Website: home-depot
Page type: billing-address
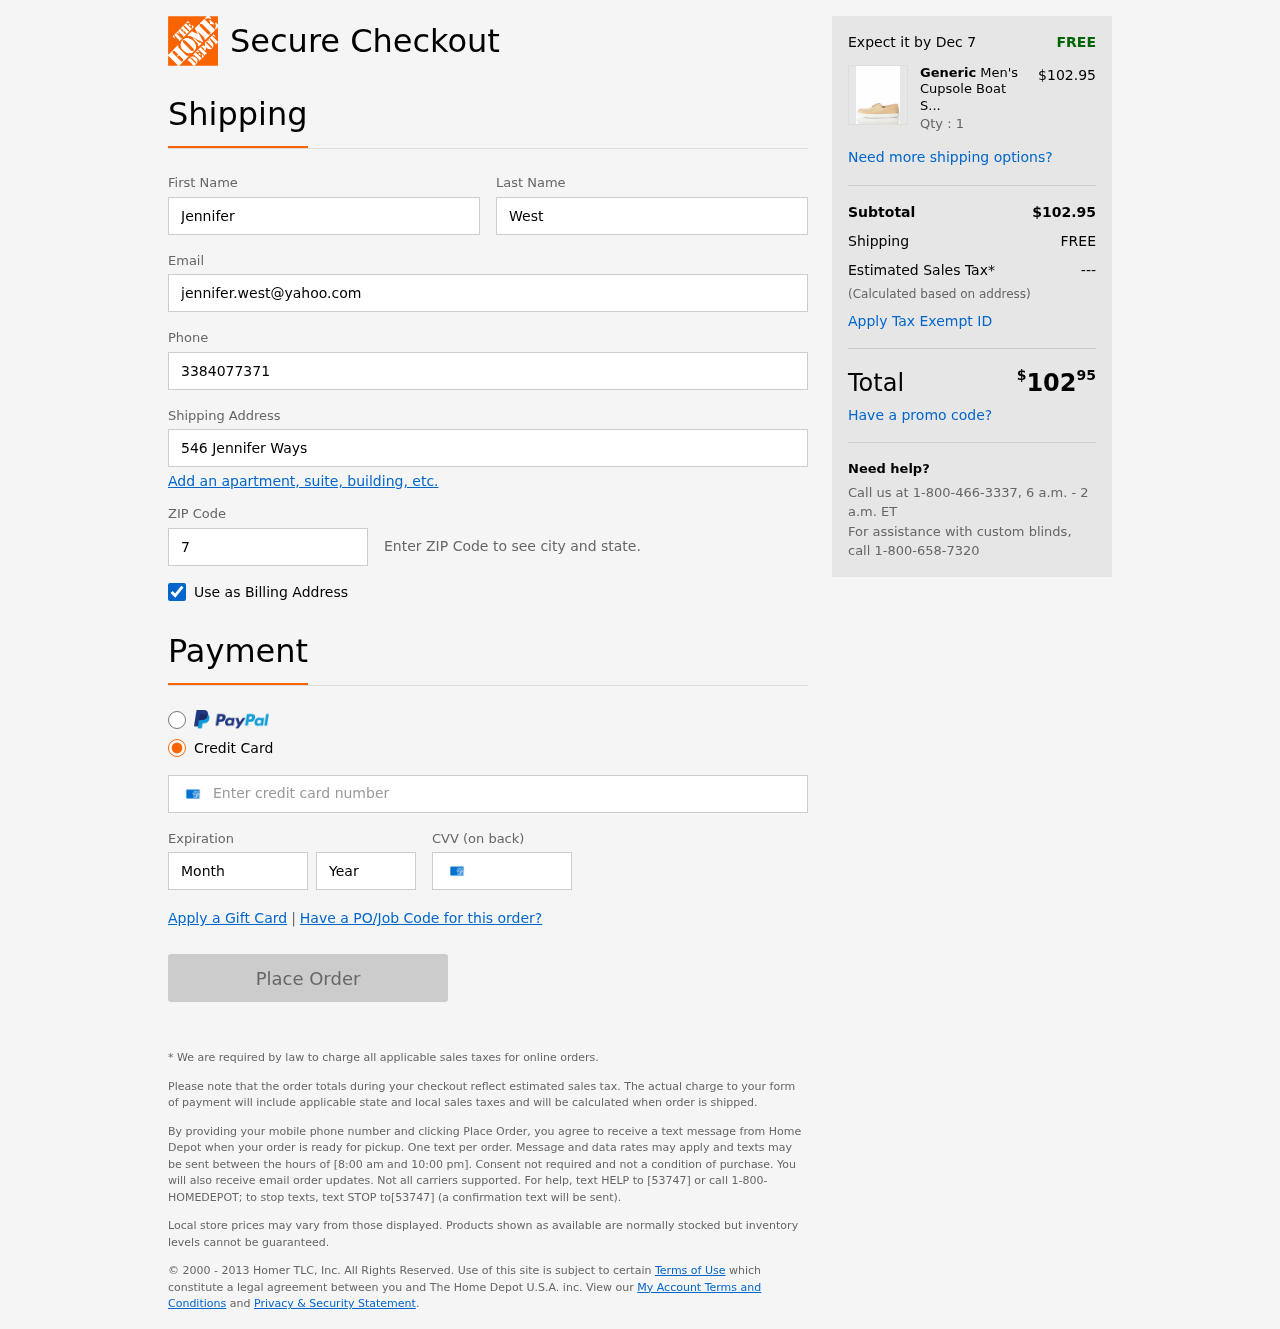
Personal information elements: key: PII_FIRSTNAME
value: Jennifer
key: PII_LASTNAME
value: West
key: PII_EMAIL
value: jennifer.west@yahoo.com
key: PII_PHONE
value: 3384077371
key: PII_STREET
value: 546 Jennifer Ways
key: PII_POSTCODE
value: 73476
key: PII_CARD_NUMBER
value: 3753 0185 0097 220
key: PII_CARD_EXPIRY_MONTH
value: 05
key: PII_CARD_CVV
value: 6898
Product elements: key: PRODUCT1_BRAND
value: Generic
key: PRODUCT1_NAME
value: Men's Cupsole Boat Shoe, Beige Suede, 9.5 us
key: PRODUCT1_PRICE
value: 102.95
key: PRODUCT1_QUANTITY
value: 1
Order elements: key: ORDER_DELIVERY_DATE
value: Dec 7
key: ORDER_SUBTOTAL
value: $102.95
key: ORDER_SHIPPING_COST
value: FREE
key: ORDER_TAX
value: ---
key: ORDER_TOTAL2
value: $10295